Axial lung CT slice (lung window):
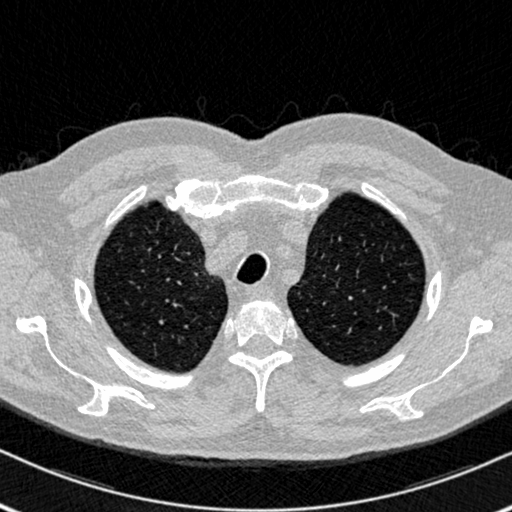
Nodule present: no